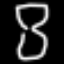
Label: hourglass